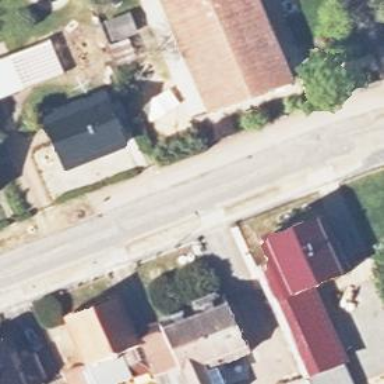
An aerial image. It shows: Smooth asphalt road in residential area.